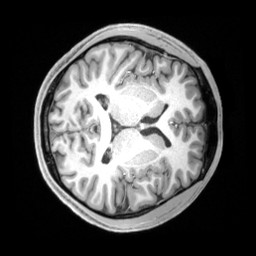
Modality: T1w
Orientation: axial
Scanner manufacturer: siemens
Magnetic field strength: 3 T
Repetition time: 2.5 s
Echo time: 0.00218 s